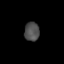
Tissue: skin
Cell type: Epithelial cells
Senescence score: 0.6728
Nuclear area (px): 277
Mean DAPI intensity: 78.116